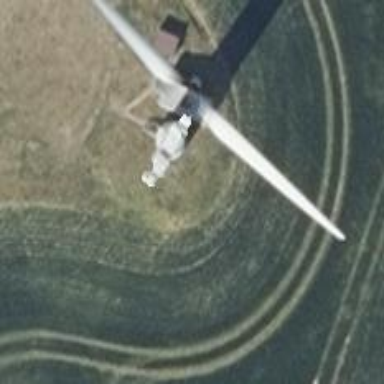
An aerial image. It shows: Horizontal axis wind turbine generating power from wind energy.